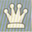
Piece: wQ